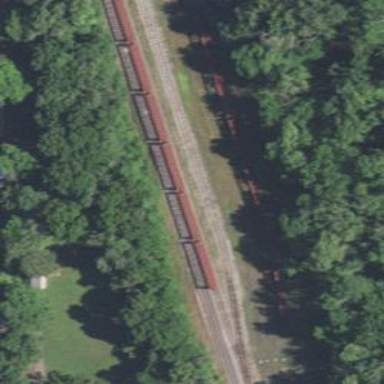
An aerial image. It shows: Railway siding for service.